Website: lowes
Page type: review-order
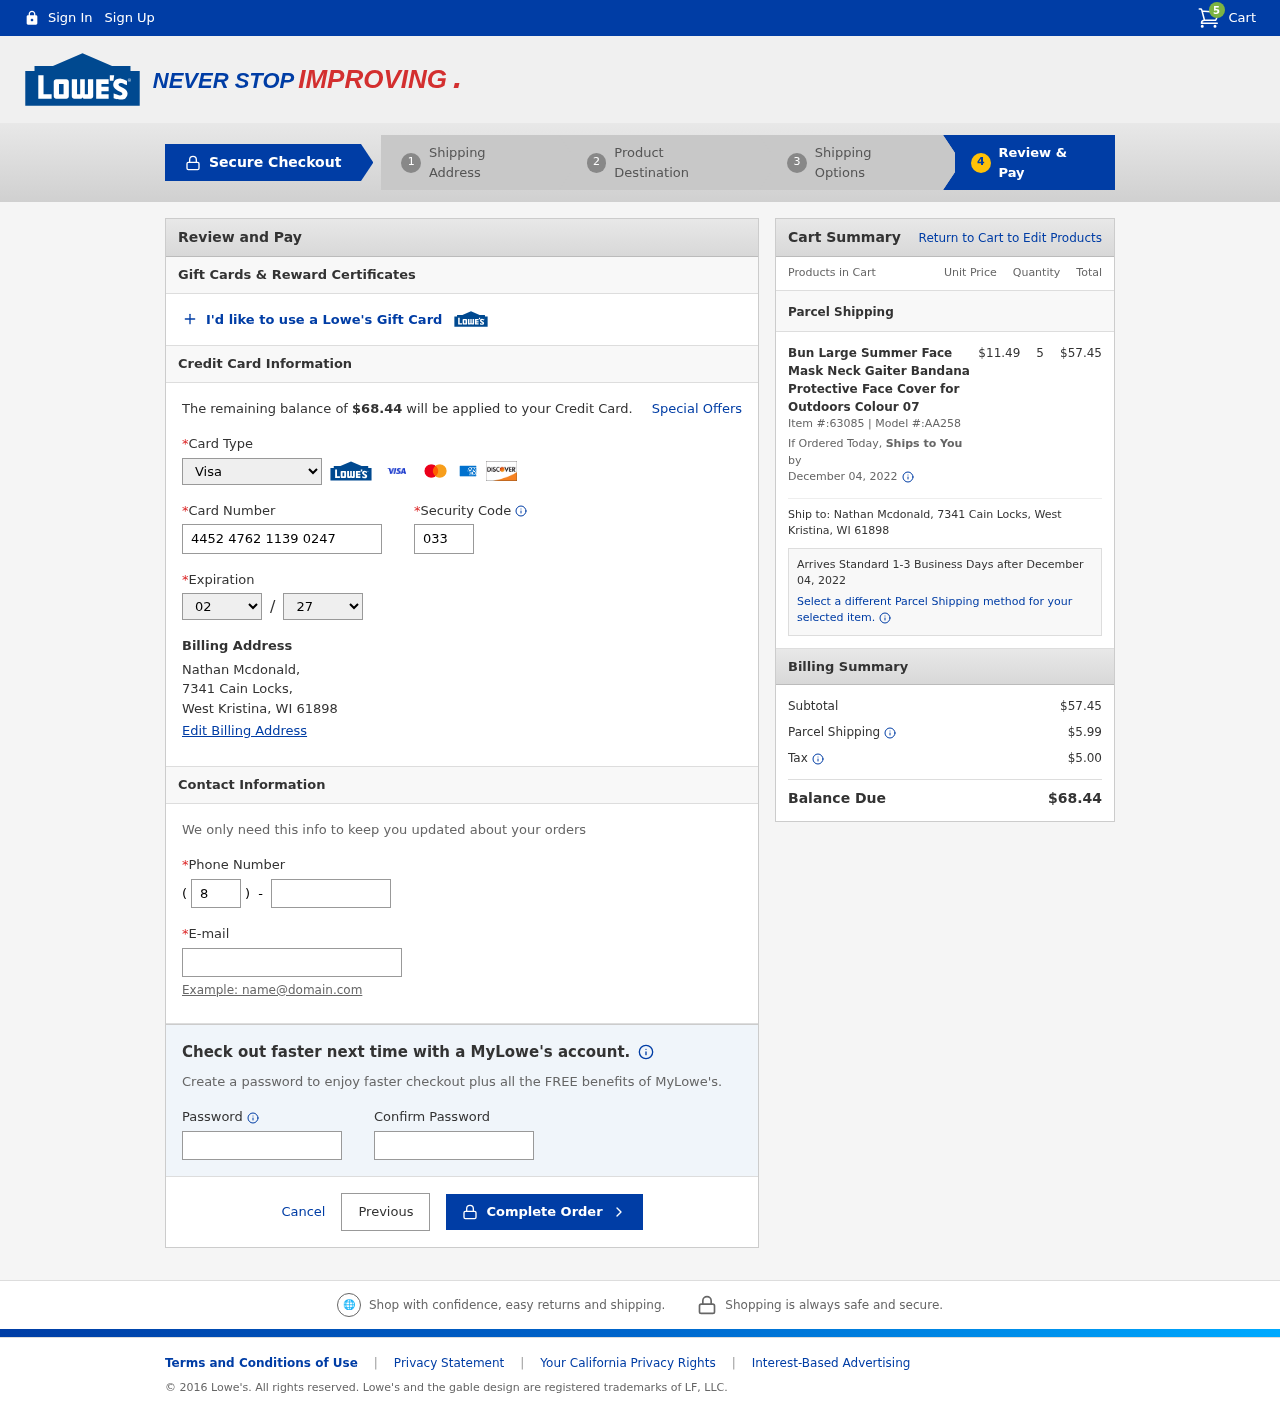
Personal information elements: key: PII_CARD_CVV
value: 033
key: PII_CARD_EXPIRY_MONTH
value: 02
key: PII_CARD_EXPIRY_YEAR
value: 27
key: PII_CARD_NUMBER
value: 4452 4762 1139 0247
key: PII_CARD_TYPE
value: Visa
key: PII_CITY
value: West Kristina
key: PII_EMAIL
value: nathan.mcdonald@gmail.com
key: PII_FULLNAME
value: Nathan Mcdonald,
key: PII_PHONE
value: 8317982806
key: PII_PHONE_AREA
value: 831
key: PII_POSTCODE
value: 61898
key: PII_STATE_ABBR
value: WI
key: PII_STREET
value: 7341 Cain Locks
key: PII_STREET
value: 7341 Cain Locks,
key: PII_FULLNAME2
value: Nathan Mcdonald
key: PII_POSTCODE_FULL
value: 61898
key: PII_CITY_STATE
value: West Kristina, WI
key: PII_CITY_STATE_ZIP
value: West Kristina, WI 61898
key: PII_POSTCODE_NUMERIC
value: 61898
Product elements: key: PRODUCT1_NAME
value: Bun Large Summer Face Mask Neck Gaiter Bandana Protective Face Cover for Outdoors Colour 07
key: PRODUCT1_PRICE
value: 11.49
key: PRODUCT1_QUANTITY
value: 5
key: PRODUCT1_ITEM_NUMBER
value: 63085
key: PRODUCT1_MODEL_NUMBER
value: AA258
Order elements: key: ORDER_NUM_ITEMS
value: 5
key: ORDER_TOTAL
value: $68.44
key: ORDER_SHIPPING_DATE
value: December 04, 2022
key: ORDER_SUBTOTAL
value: $57.45
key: ORDER_SHIPPING_DATE2
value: December 04, 2022
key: ORDER_SUBTOTAL2
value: $57.45
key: ORDER_SHIPPING_COST
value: $5.99
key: ORDER_TAX
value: $5.00